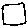
Label: square